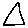
Label: triangle